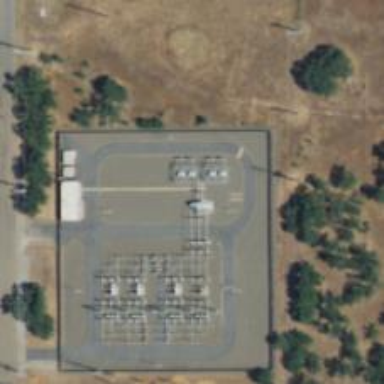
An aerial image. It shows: Switch for power supply.